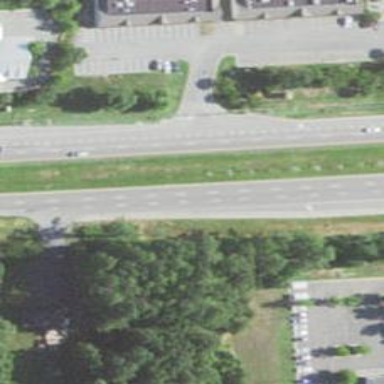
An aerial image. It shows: This image shows trunk highway that functions as expressway.